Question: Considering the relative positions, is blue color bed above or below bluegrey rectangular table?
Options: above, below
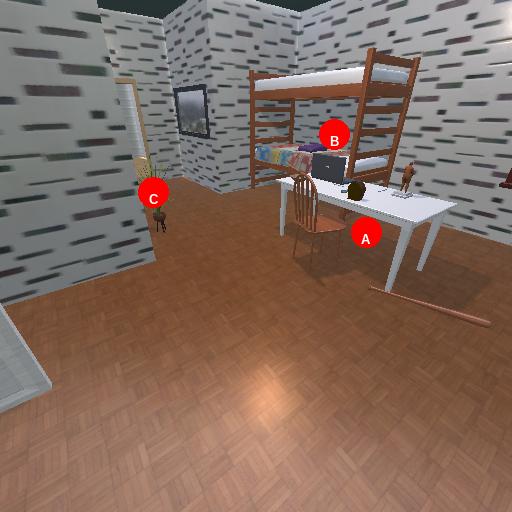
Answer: above